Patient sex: F
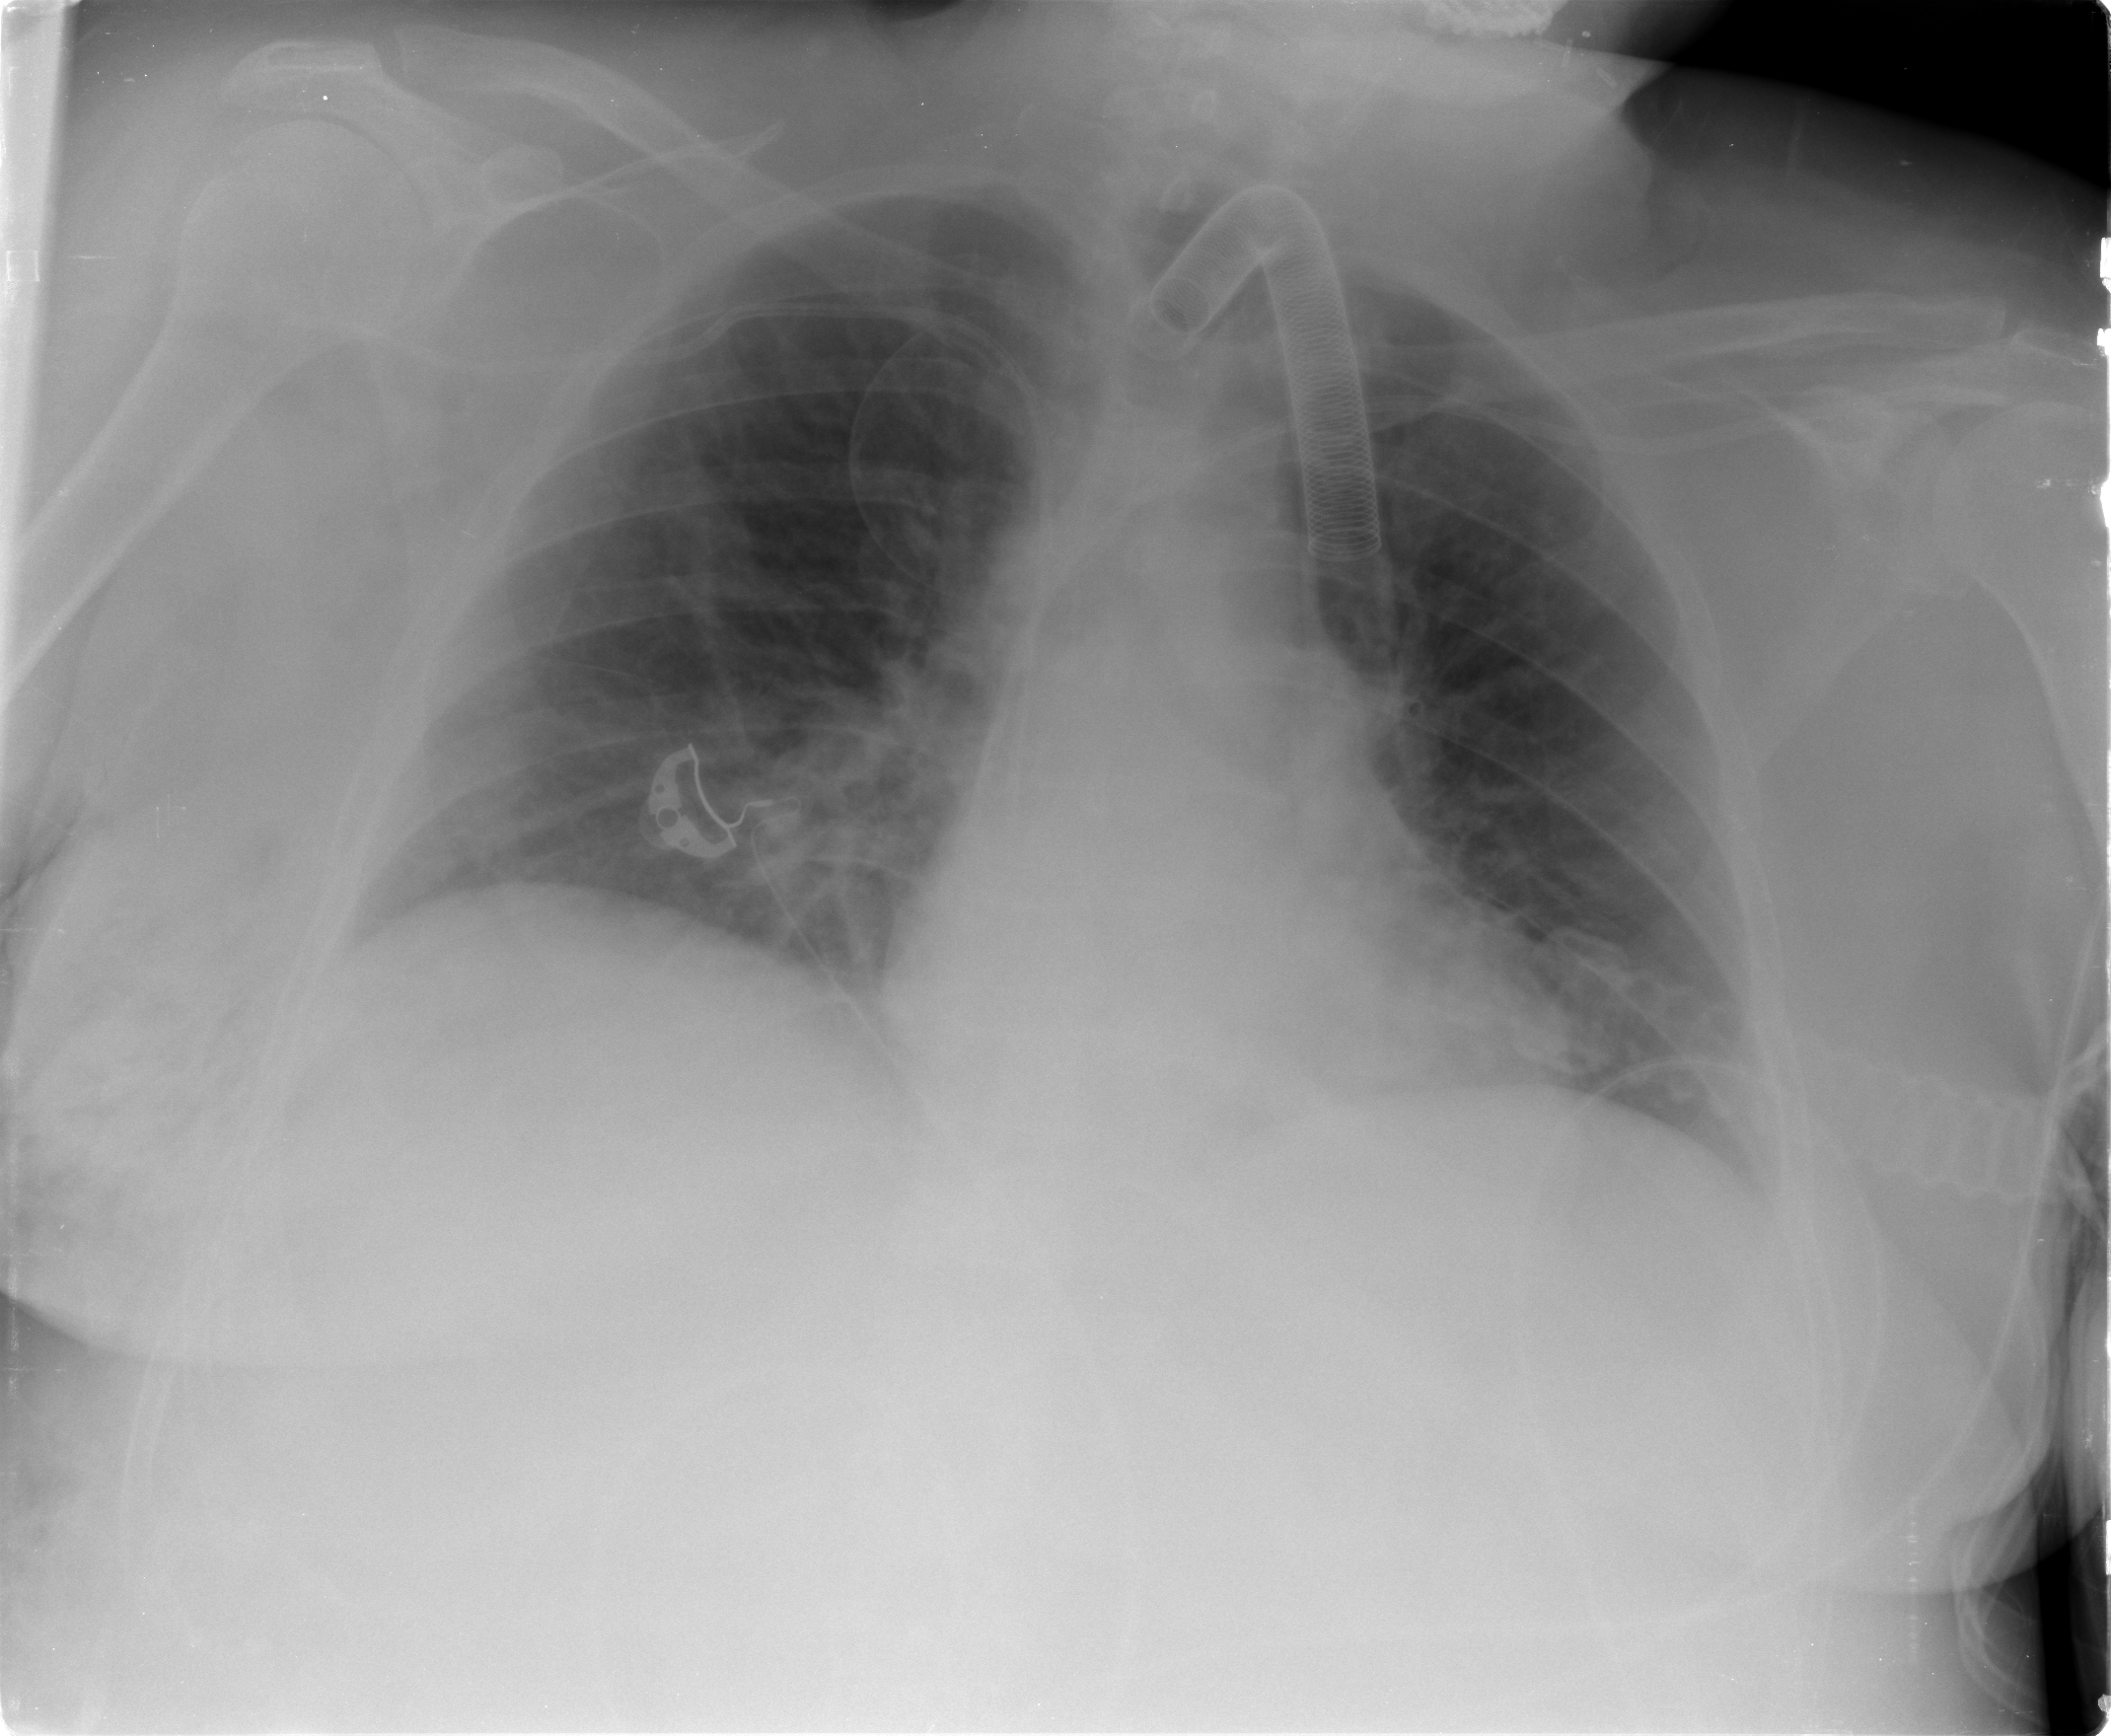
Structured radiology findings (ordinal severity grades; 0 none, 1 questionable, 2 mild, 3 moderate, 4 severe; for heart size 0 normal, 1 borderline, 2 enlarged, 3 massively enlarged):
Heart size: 0
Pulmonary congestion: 2
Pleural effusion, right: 0
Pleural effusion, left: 0
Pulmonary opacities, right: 0
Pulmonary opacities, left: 0
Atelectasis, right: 0
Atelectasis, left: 0